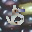
Label: 5